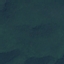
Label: Forest